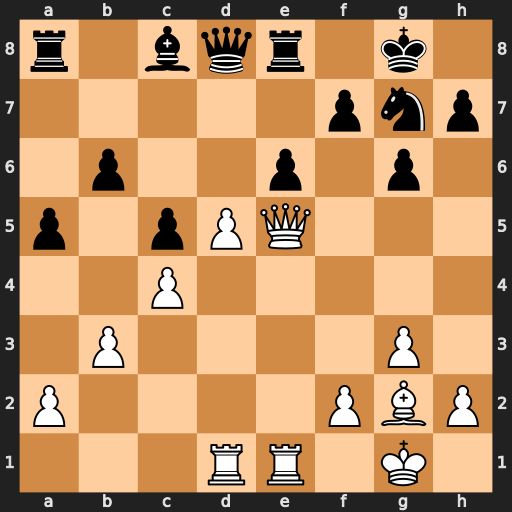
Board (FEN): r1bqr1k1/5pnp/1p2p1p1/p1pPQ3/2P5/1P4P1/P4PBP/3RR1K1
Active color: w
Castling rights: -
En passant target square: -
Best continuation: dxe6 Bxe6 Rxd8